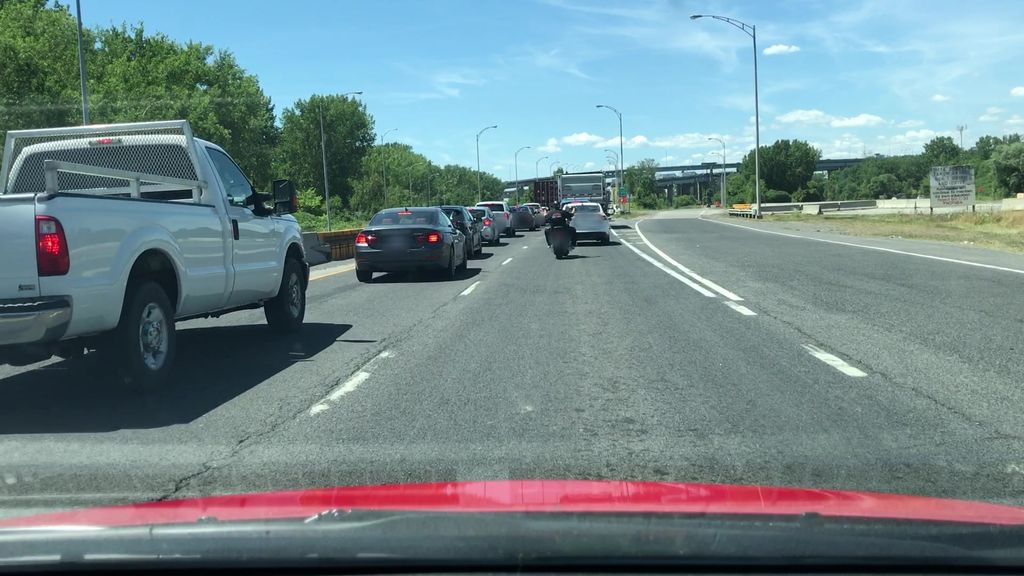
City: montreal